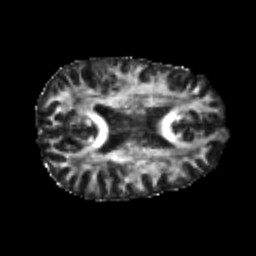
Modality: FA
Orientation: axial
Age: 20
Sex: male
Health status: healthy
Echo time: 0.074 s